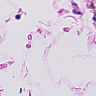
Metastatic tissue present: no